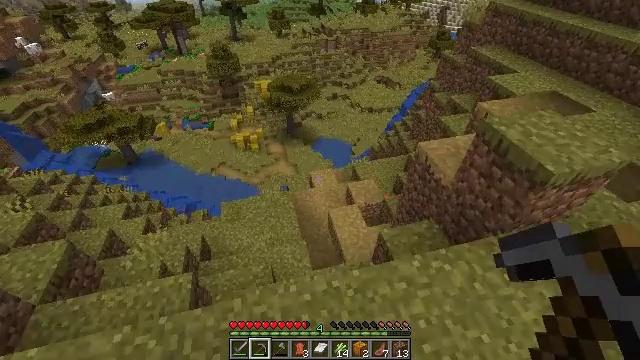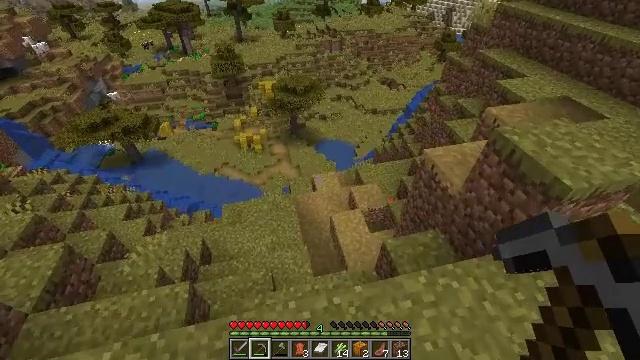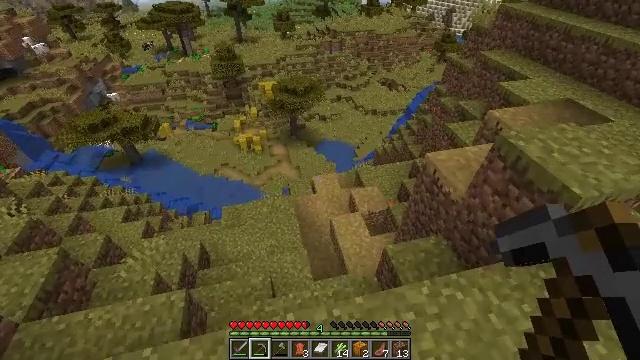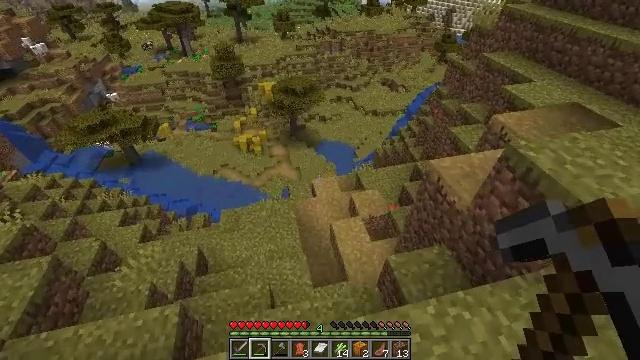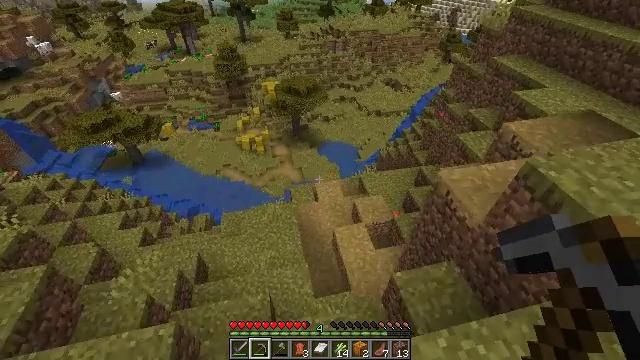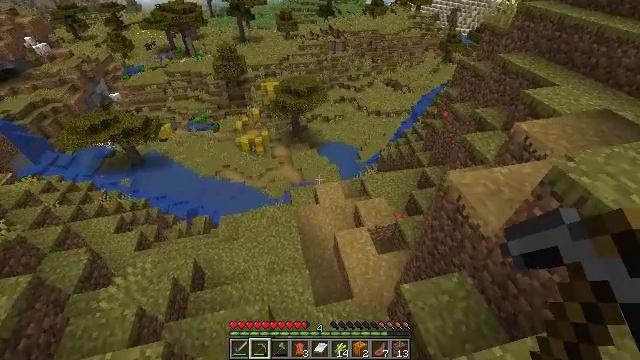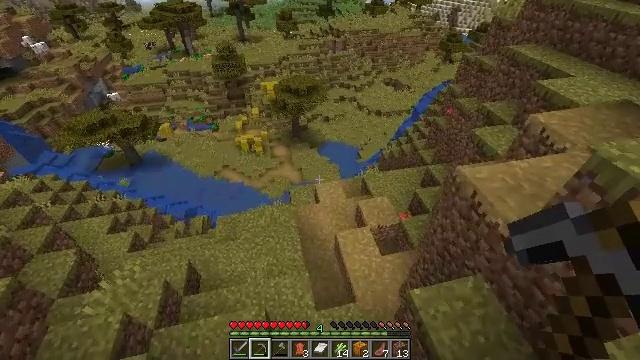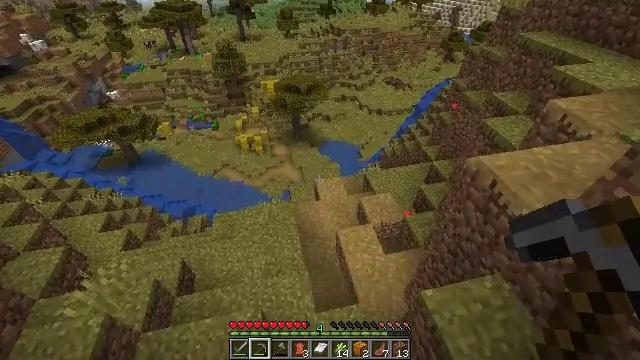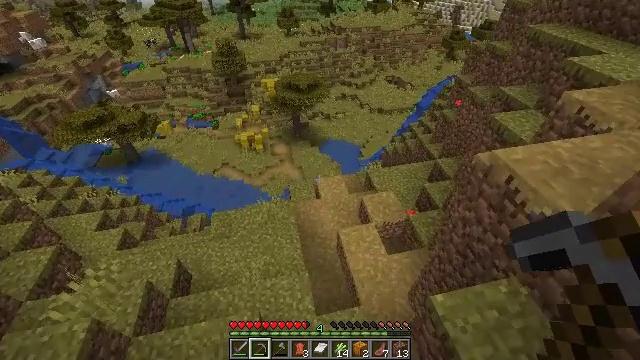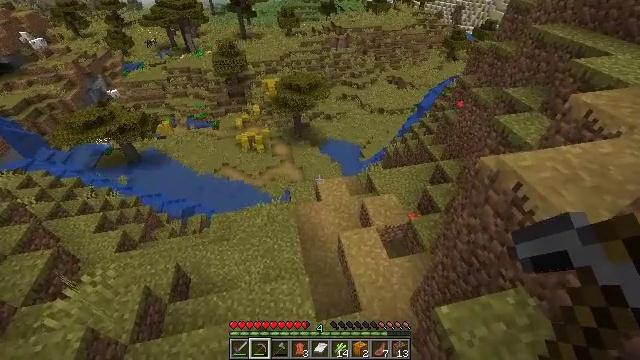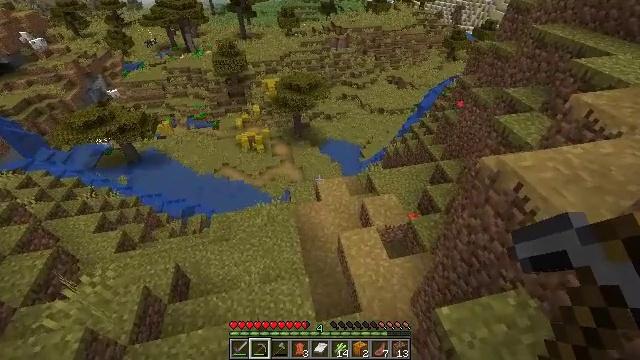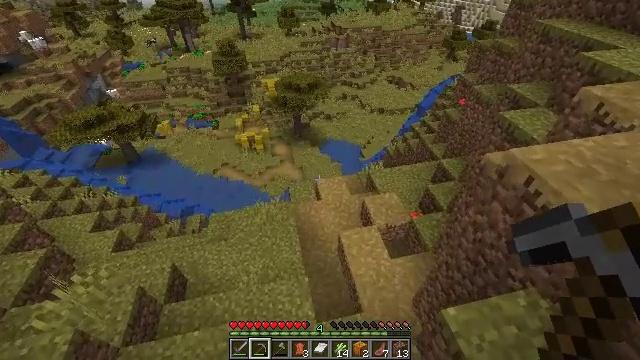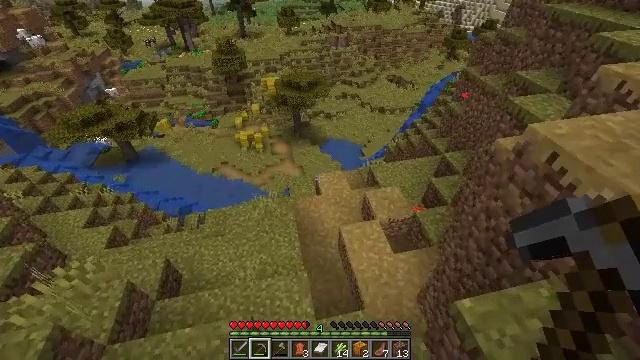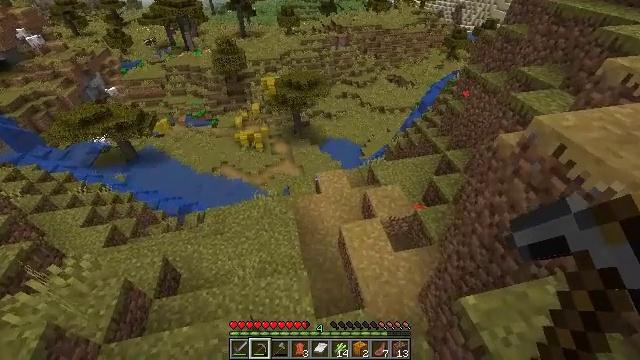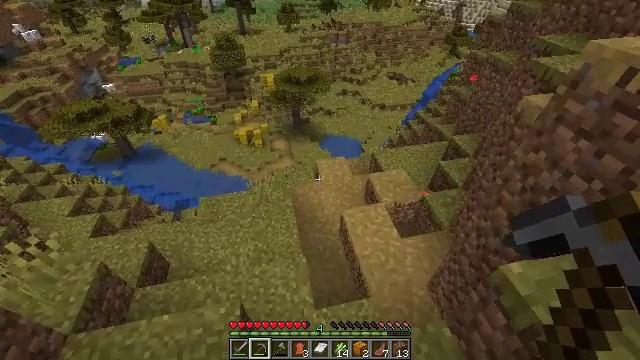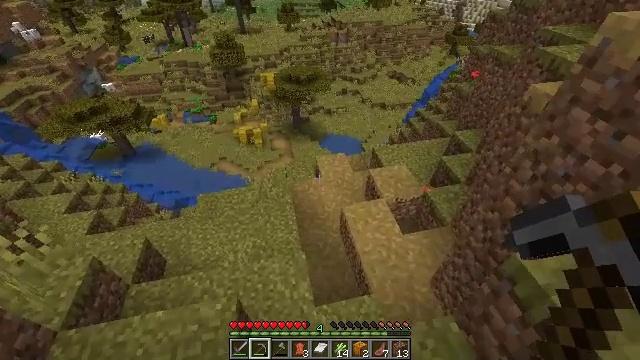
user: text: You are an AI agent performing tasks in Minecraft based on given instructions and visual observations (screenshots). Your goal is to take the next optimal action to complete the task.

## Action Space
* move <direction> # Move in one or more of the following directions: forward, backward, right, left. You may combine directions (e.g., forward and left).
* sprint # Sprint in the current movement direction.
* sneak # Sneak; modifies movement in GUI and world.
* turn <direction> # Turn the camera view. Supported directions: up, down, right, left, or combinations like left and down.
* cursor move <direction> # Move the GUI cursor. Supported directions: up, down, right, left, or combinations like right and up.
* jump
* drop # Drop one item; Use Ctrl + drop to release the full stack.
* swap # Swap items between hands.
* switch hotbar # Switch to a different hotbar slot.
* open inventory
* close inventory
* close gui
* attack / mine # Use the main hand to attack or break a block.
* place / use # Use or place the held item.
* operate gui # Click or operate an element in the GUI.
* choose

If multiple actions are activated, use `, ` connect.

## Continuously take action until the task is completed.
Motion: motion action
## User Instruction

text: Gather hay blocks from the farm.
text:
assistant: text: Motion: move forward
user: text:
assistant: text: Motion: move forward
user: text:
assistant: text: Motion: move forward
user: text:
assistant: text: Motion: move forward
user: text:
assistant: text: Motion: move forward
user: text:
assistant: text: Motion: move forward
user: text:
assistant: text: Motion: no_op
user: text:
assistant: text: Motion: no_op
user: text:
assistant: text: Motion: no_op
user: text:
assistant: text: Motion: no_op
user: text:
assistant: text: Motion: no_op
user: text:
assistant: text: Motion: no_op
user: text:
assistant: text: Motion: no_op
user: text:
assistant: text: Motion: no_op
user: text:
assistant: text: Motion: no_op
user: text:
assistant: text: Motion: move forward
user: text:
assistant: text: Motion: move forward
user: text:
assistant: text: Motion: move forward
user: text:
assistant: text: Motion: move forward
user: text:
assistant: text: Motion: move forward
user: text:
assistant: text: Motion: move forward
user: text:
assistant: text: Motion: move forward
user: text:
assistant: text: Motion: move forward
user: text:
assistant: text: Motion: move forward
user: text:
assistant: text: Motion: move forward
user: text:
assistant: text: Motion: move forward
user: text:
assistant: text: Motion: move forward
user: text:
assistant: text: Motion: move forward
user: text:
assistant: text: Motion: move forward
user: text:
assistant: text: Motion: move forward